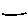
Label: line